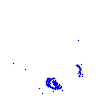
Particle: proton